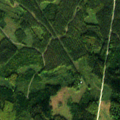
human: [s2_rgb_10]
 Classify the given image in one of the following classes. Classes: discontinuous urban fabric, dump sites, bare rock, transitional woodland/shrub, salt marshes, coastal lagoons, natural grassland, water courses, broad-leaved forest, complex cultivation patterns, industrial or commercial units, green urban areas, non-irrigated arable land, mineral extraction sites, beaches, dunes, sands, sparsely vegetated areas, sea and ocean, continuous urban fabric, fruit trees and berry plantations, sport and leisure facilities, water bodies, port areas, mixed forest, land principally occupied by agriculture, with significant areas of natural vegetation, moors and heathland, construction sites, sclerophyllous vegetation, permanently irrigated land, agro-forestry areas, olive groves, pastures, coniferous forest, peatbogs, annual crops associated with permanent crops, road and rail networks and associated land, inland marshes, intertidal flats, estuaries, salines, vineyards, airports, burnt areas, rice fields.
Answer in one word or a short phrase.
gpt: coniferous forest, mixed forest, transitional woodland/shrub